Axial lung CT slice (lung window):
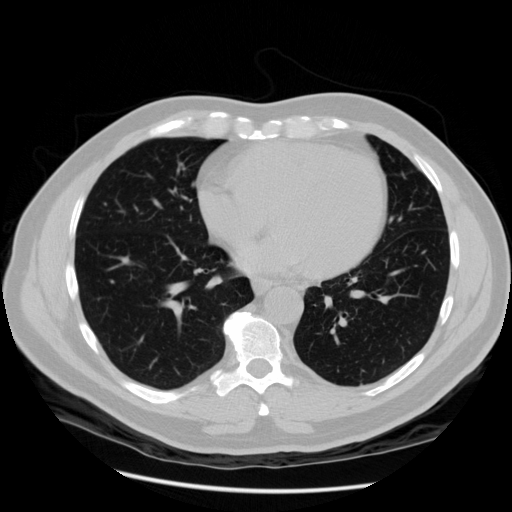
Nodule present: no